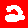
Digit: 2